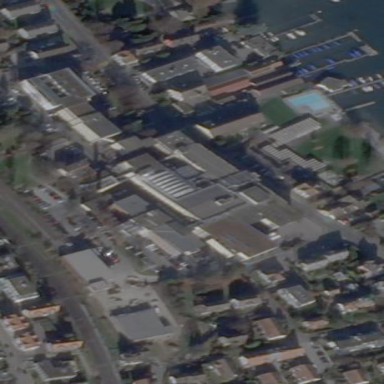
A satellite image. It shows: Building that appears to be under construction.